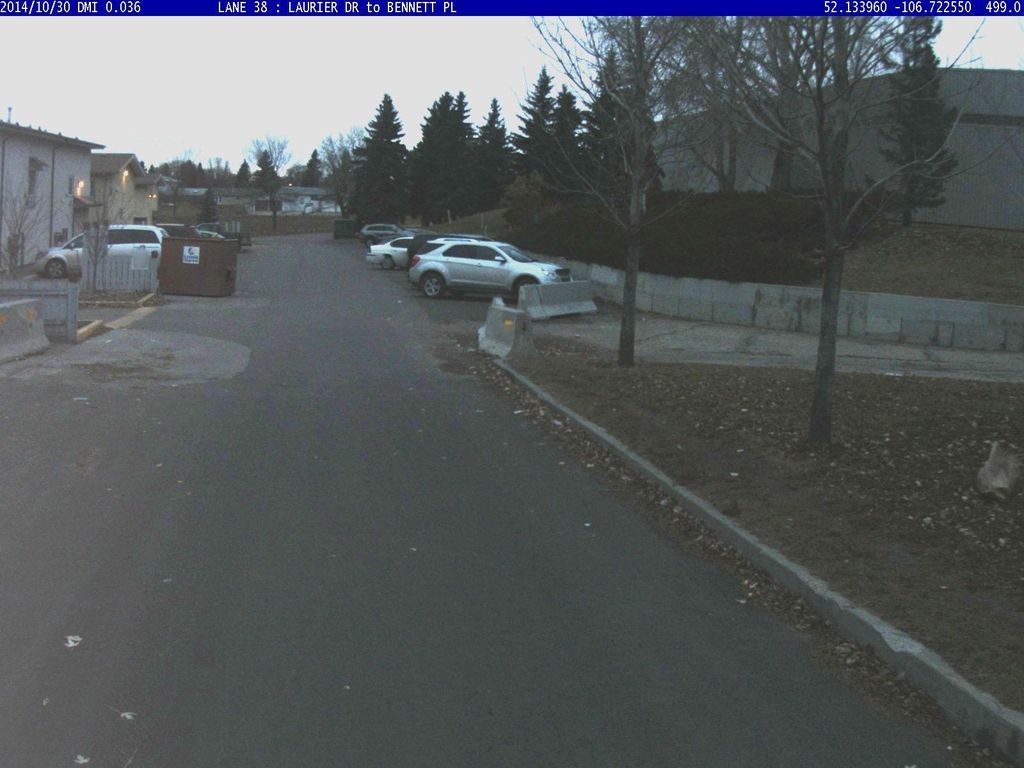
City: saskatoon